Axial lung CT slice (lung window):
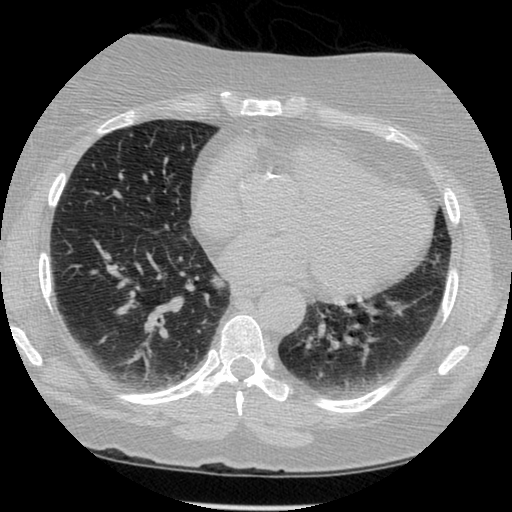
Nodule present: no